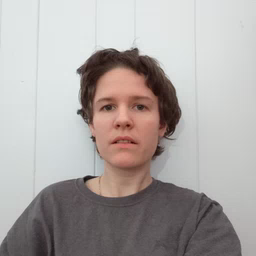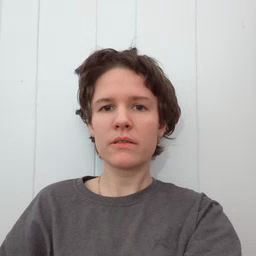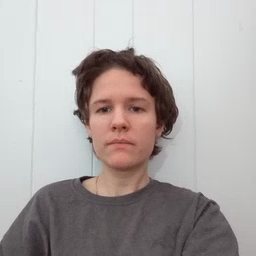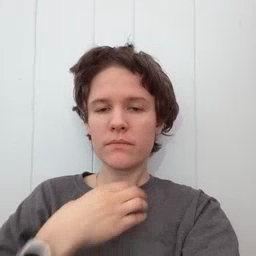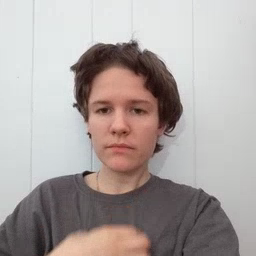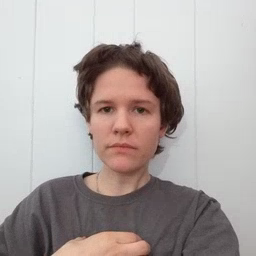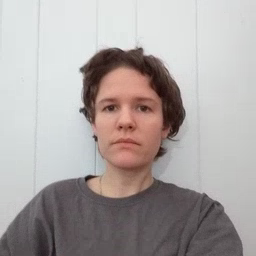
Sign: hungry